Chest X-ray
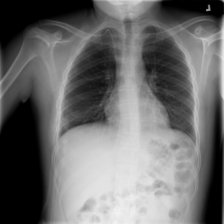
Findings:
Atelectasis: negative
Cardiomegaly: negative
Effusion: negative
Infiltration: negative
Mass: negative
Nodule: negative
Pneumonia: negative
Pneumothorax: negative
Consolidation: negative
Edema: negative
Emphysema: negative
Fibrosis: negative
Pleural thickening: negative
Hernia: negative